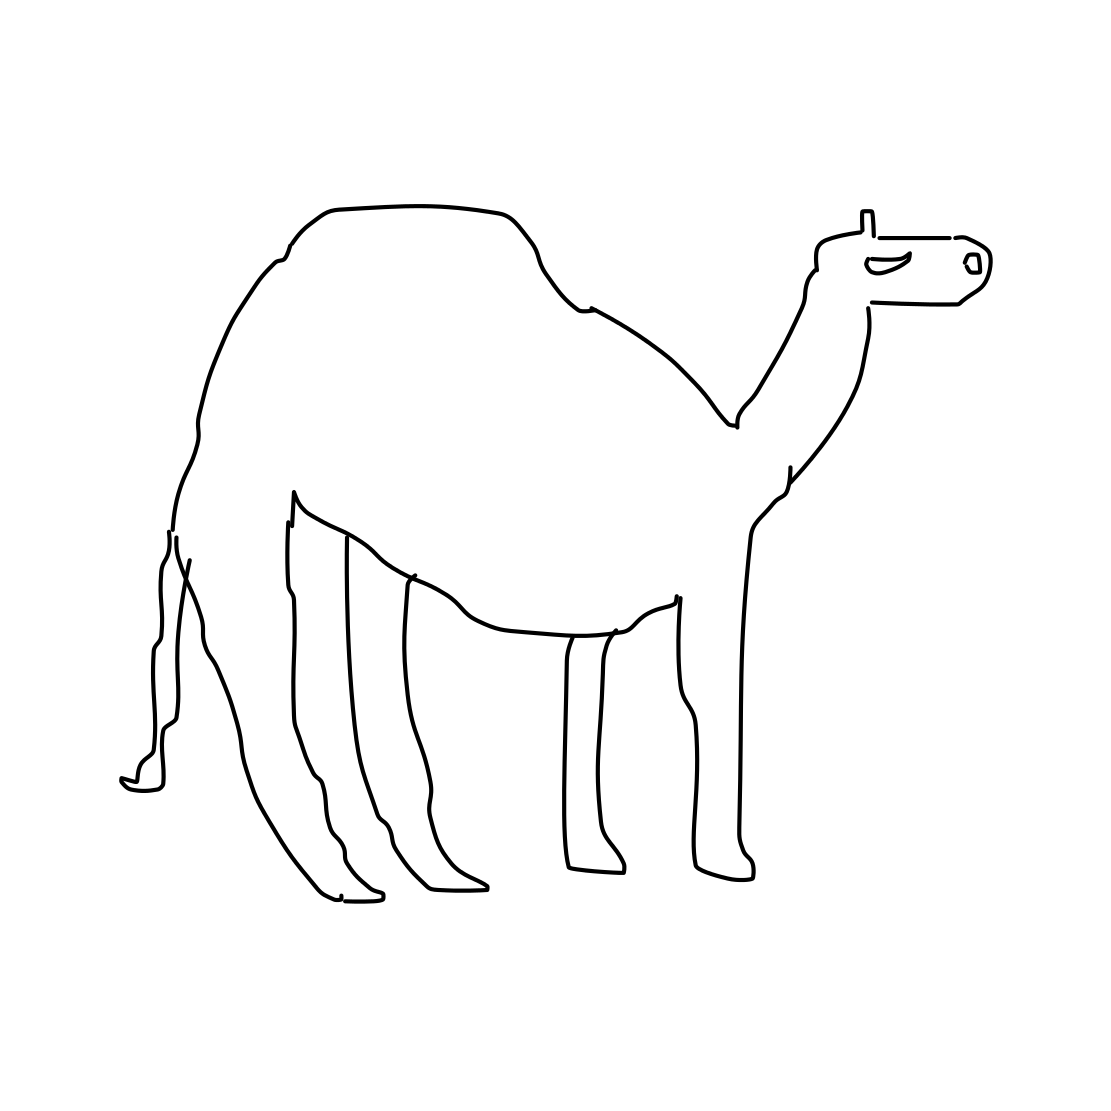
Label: camel